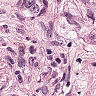
Metastatic tissue present: yes